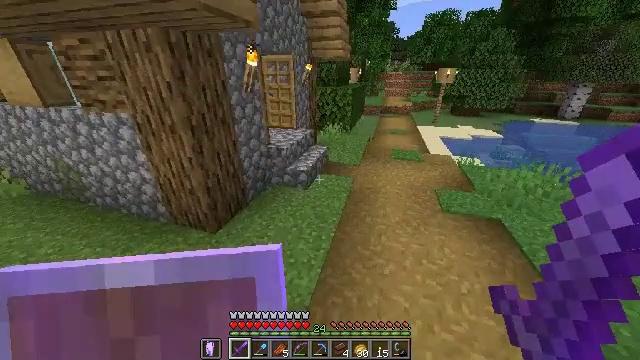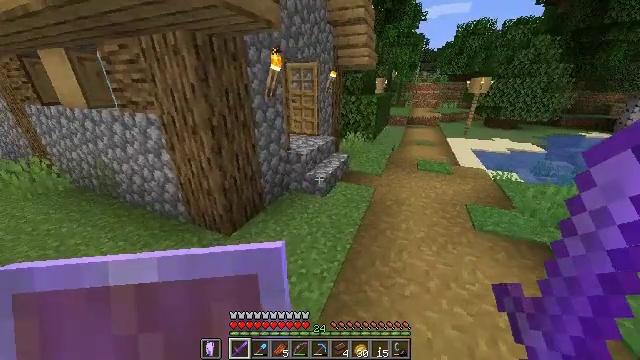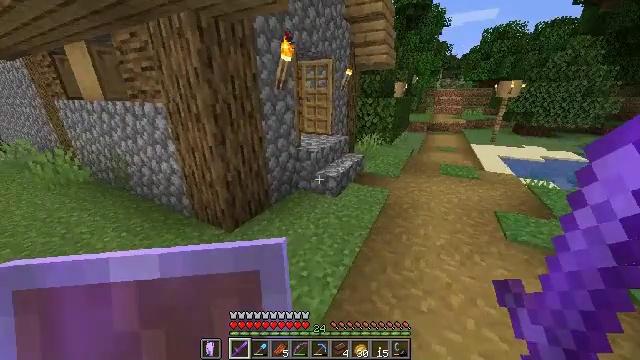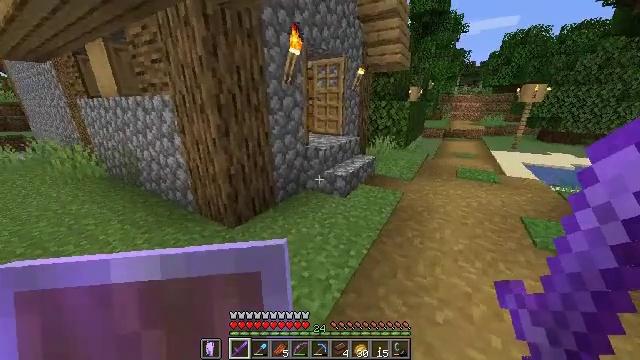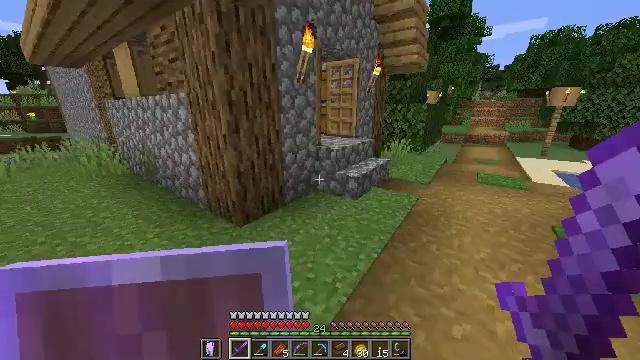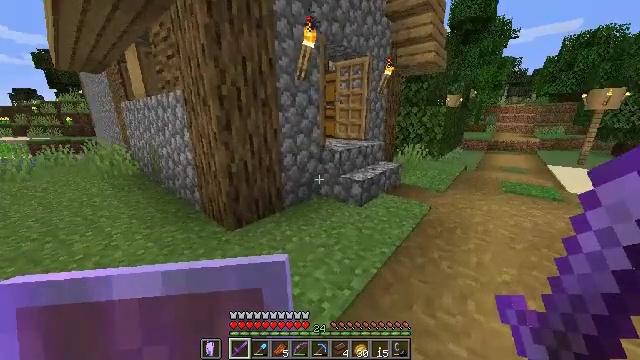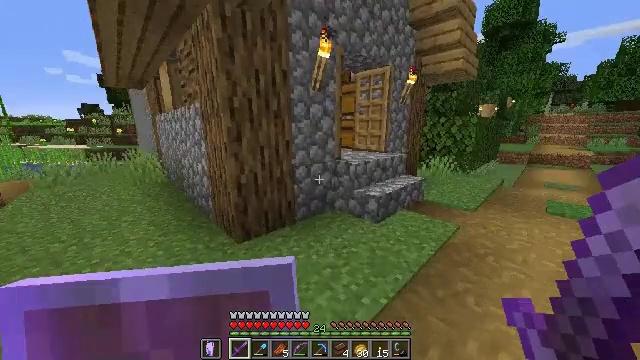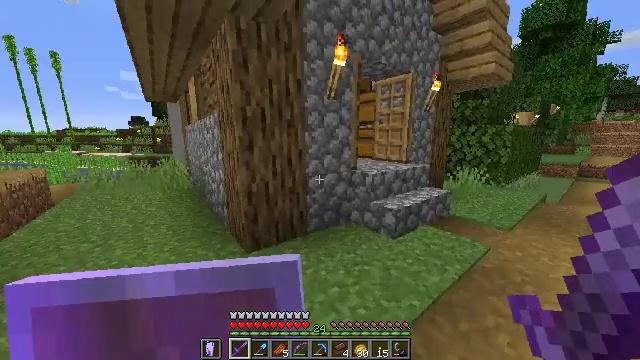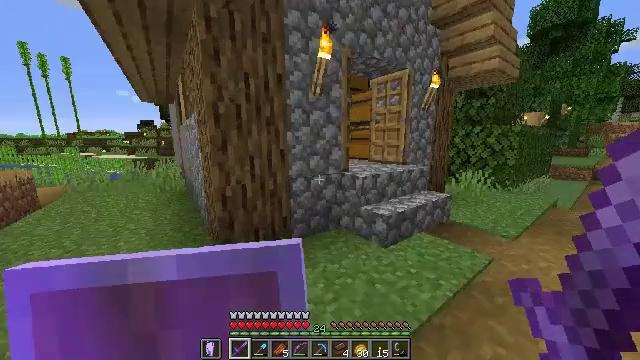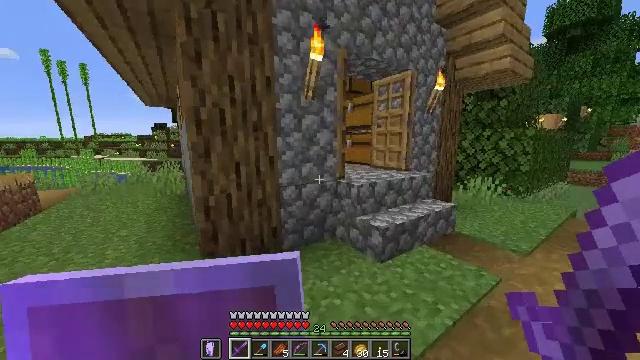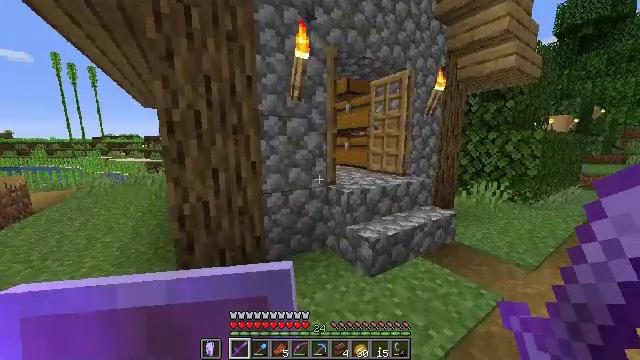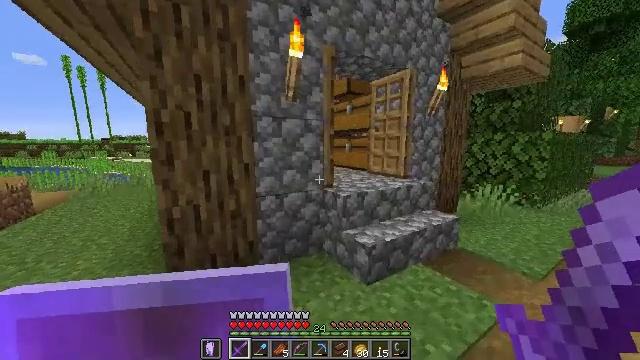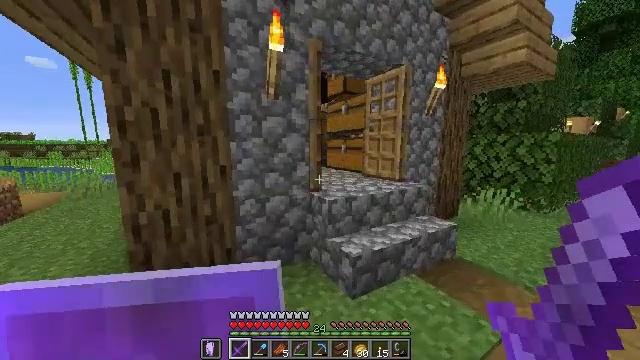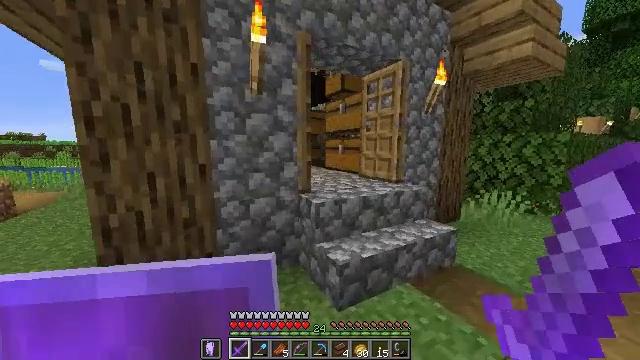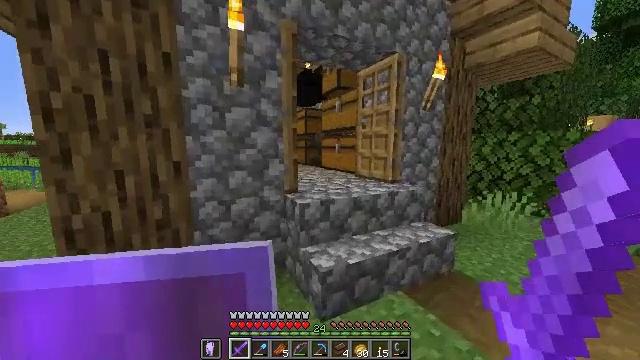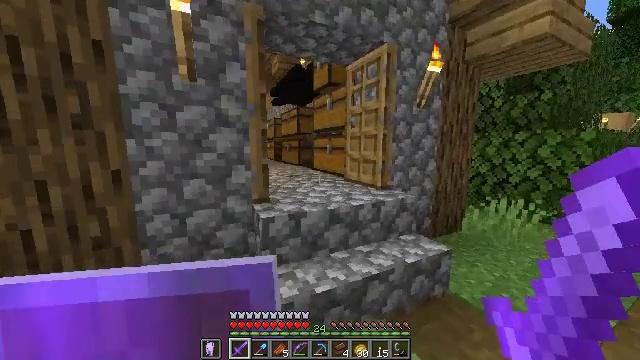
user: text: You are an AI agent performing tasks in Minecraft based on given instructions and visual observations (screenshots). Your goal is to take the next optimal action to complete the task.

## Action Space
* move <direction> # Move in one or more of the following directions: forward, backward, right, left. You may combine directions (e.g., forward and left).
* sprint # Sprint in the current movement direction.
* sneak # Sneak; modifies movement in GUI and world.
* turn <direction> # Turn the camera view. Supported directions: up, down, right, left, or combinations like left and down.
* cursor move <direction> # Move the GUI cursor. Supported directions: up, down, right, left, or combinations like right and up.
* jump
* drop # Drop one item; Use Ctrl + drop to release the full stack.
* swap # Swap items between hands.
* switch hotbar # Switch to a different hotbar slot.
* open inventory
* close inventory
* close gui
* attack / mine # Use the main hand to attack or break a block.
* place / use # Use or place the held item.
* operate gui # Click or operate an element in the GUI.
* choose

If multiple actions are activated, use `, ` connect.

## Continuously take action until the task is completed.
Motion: motion action
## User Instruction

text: Get a netherite ingot after combining netherite scrap and gold.
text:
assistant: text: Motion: move forward and move right, turn left and up
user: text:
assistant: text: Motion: move forward and move right, turn left and up
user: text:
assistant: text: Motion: move forward and move right, turn left and up
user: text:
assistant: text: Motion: move forward and move right, turn left and up
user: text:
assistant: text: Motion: move forward and move right, turn left and up
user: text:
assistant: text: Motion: move forward and move right, turn left and up
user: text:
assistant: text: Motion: move forward and move right, turn left and up
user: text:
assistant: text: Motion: move forward and move right, turn left
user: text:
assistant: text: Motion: move forward and move right, turn left
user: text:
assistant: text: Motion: move forward and move right, turn left
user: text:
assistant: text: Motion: move forward and move right, turn left
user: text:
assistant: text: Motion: move forward and move right, turn left
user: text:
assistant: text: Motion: move forward and move right, turn left
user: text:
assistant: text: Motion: move forward and move right, turn left
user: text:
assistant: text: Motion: move forward and move right, turn left
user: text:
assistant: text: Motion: move forward and move right, turn left
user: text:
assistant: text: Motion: move forward and move right, turn left
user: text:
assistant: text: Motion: move forward and move right, turn left
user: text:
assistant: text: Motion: move forward, turn left
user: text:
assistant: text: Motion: move forward, turn left and down
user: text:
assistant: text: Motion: move forward, turn left and down
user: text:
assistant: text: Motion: move forward, turn left
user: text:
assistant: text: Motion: move forward, turn left
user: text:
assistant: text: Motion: move forward, turn left and down
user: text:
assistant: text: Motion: move forward, turn left
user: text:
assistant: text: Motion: move forward, turn left and down
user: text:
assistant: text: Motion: move forward, turn left
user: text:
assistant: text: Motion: move forward
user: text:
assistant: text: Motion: move forward, turn left
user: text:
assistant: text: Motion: move forward and move right, turn left